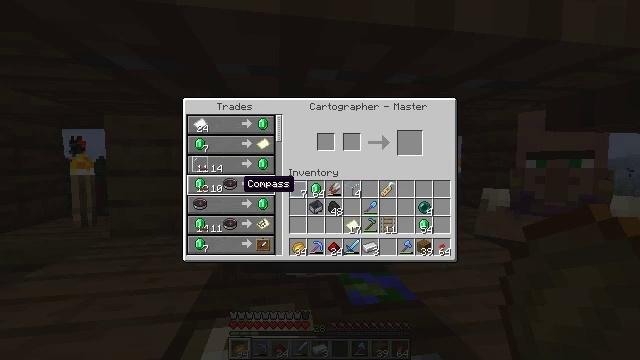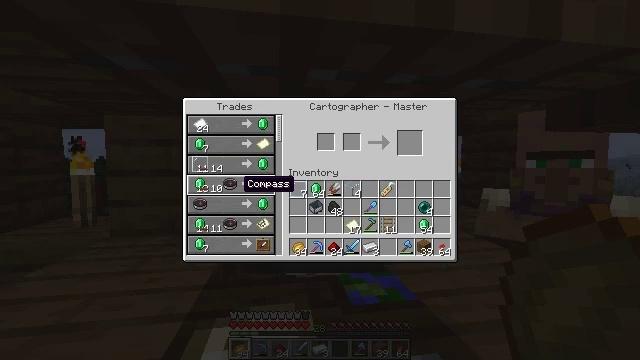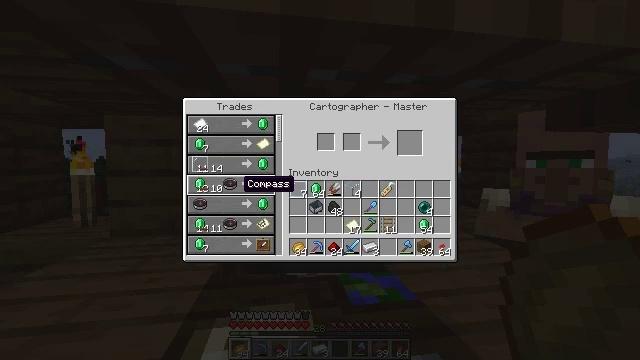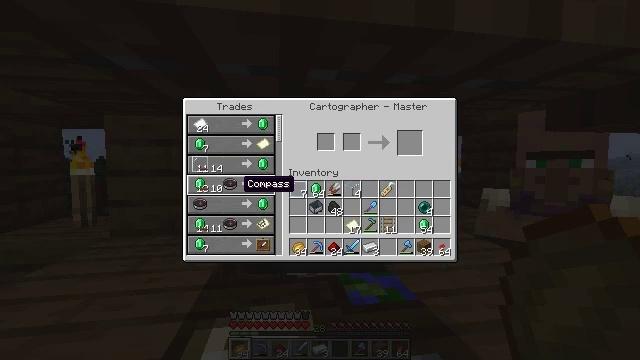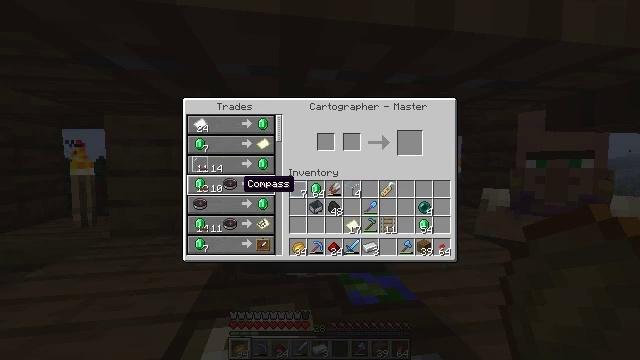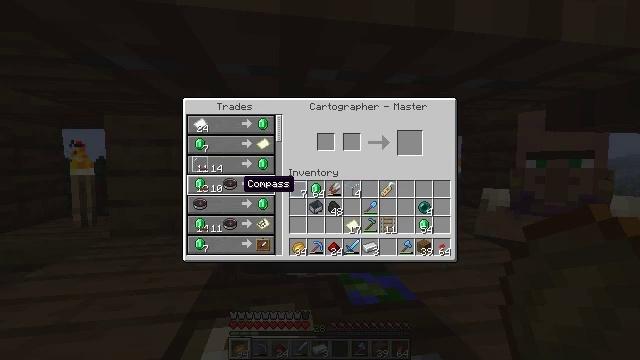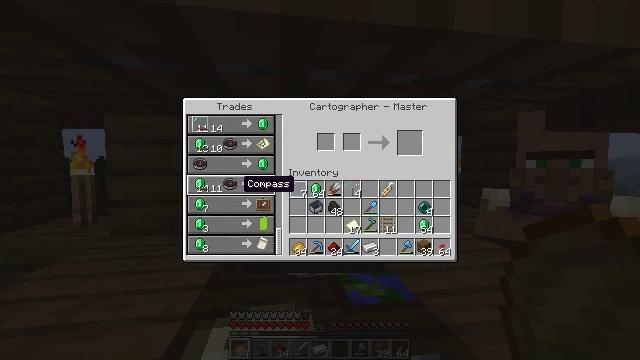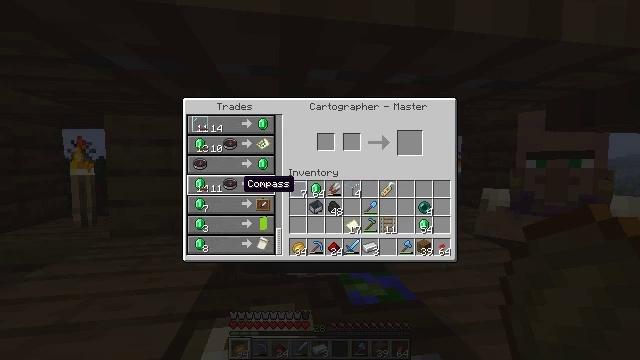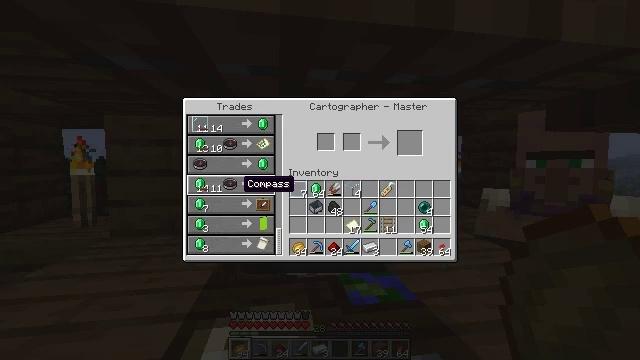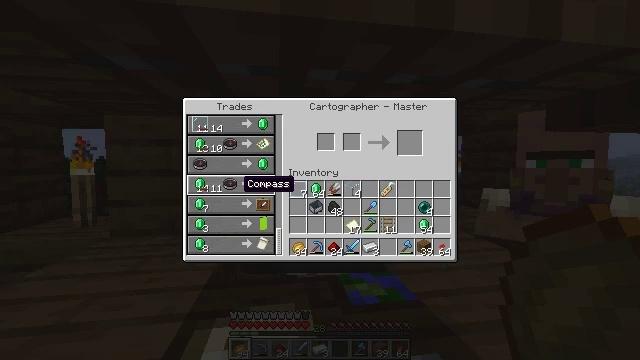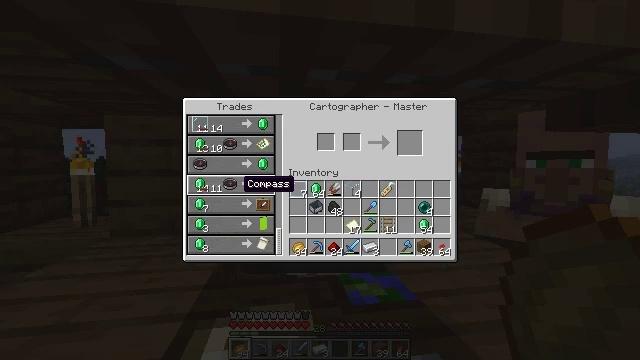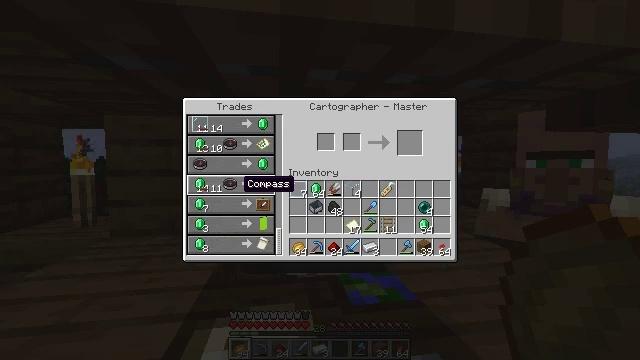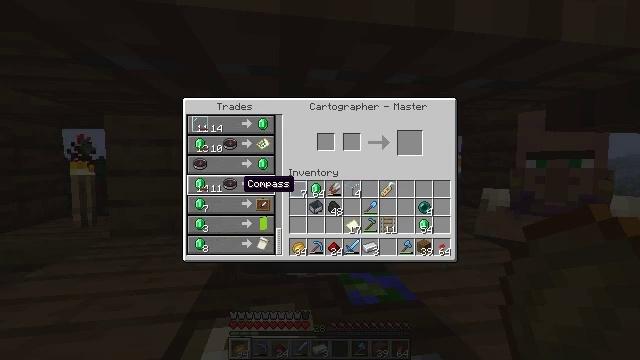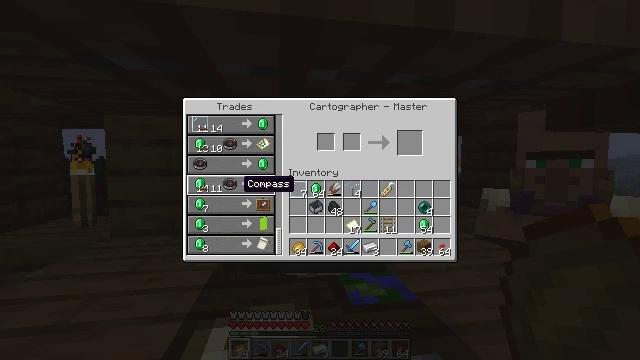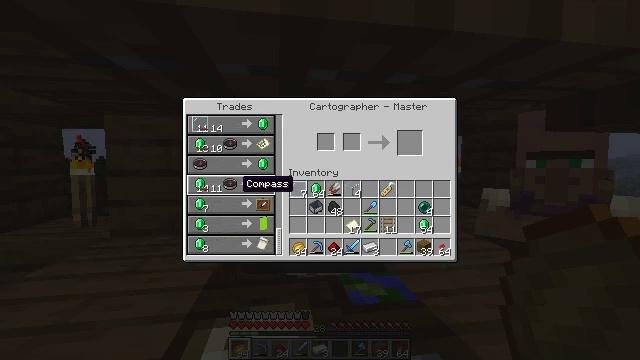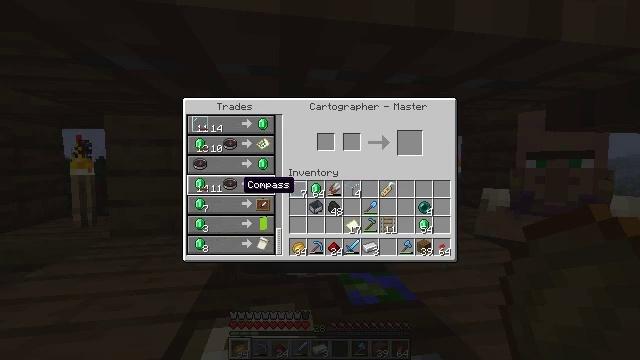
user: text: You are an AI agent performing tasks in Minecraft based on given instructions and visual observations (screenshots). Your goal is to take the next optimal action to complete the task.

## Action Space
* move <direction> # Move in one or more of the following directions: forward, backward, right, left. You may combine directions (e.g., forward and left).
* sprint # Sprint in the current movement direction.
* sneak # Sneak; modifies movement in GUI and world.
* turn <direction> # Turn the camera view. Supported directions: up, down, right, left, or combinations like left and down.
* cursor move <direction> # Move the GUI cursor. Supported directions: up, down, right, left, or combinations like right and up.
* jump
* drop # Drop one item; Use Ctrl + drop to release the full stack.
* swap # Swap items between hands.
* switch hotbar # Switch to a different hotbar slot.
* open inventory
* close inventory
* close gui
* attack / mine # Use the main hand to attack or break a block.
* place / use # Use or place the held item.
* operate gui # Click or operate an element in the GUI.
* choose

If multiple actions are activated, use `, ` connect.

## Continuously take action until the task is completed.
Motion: motion action
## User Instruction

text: Combine sticks and leather in the crafting table for an item frame.
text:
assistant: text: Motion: no_op
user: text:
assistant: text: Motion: no_op
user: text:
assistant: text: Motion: no_op
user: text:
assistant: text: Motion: no_op
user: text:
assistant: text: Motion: no_op
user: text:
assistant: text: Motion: no_op
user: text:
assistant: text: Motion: no_op
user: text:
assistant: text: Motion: no_op
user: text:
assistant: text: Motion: no_op
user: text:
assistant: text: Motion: no_op
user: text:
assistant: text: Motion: no_op
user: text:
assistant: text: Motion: no_op
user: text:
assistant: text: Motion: no_op
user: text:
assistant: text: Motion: no_op
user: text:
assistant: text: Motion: no_op
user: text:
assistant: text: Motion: no_op
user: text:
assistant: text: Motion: no_op
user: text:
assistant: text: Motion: no_op
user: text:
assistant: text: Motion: no_op
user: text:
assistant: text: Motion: no_op
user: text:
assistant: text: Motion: no_op
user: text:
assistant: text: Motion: no_op
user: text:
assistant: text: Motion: no_op
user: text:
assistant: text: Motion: operate gui
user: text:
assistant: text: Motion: operate gui
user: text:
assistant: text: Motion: operate gui
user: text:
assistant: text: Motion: no_op
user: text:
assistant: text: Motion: cursor move right
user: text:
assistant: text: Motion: cursor move right and up
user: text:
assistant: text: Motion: cursor move right and up